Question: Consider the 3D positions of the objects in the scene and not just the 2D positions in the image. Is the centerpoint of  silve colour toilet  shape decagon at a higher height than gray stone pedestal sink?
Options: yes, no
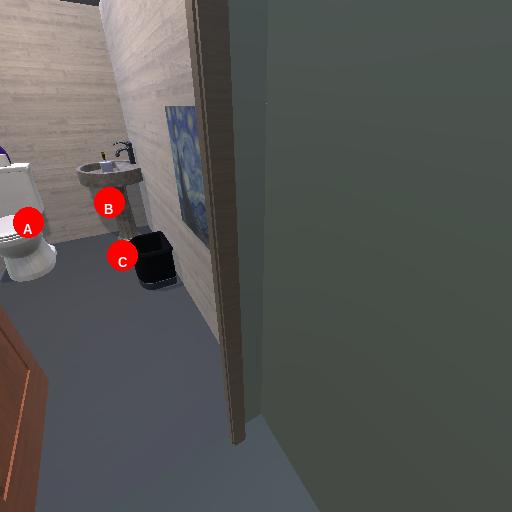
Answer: yes